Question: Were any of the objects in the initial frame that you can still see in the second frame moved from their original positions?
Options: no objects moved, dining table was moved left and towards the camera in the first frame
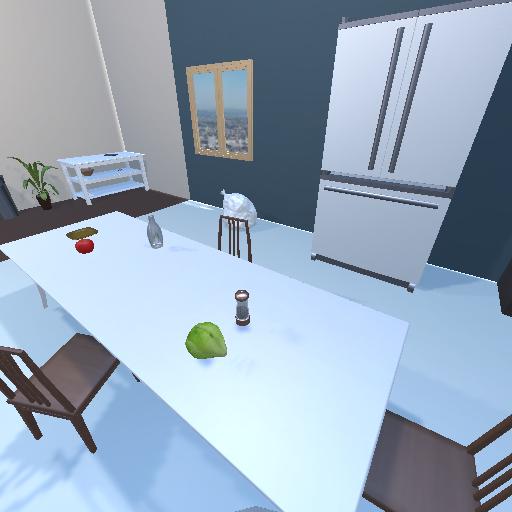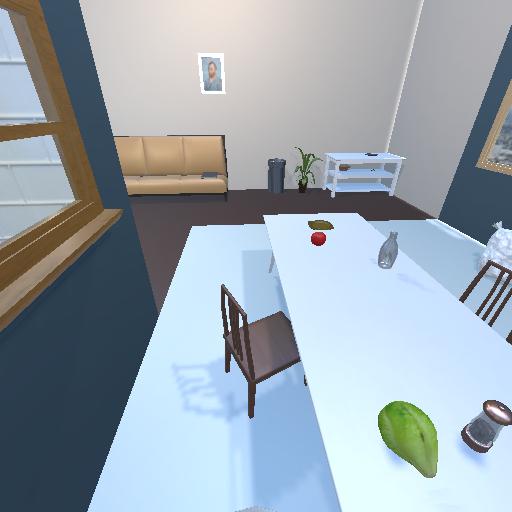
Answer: no objects moved